Field crop: maize
Growth stage: 1
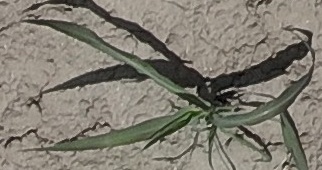
Species: sorghum